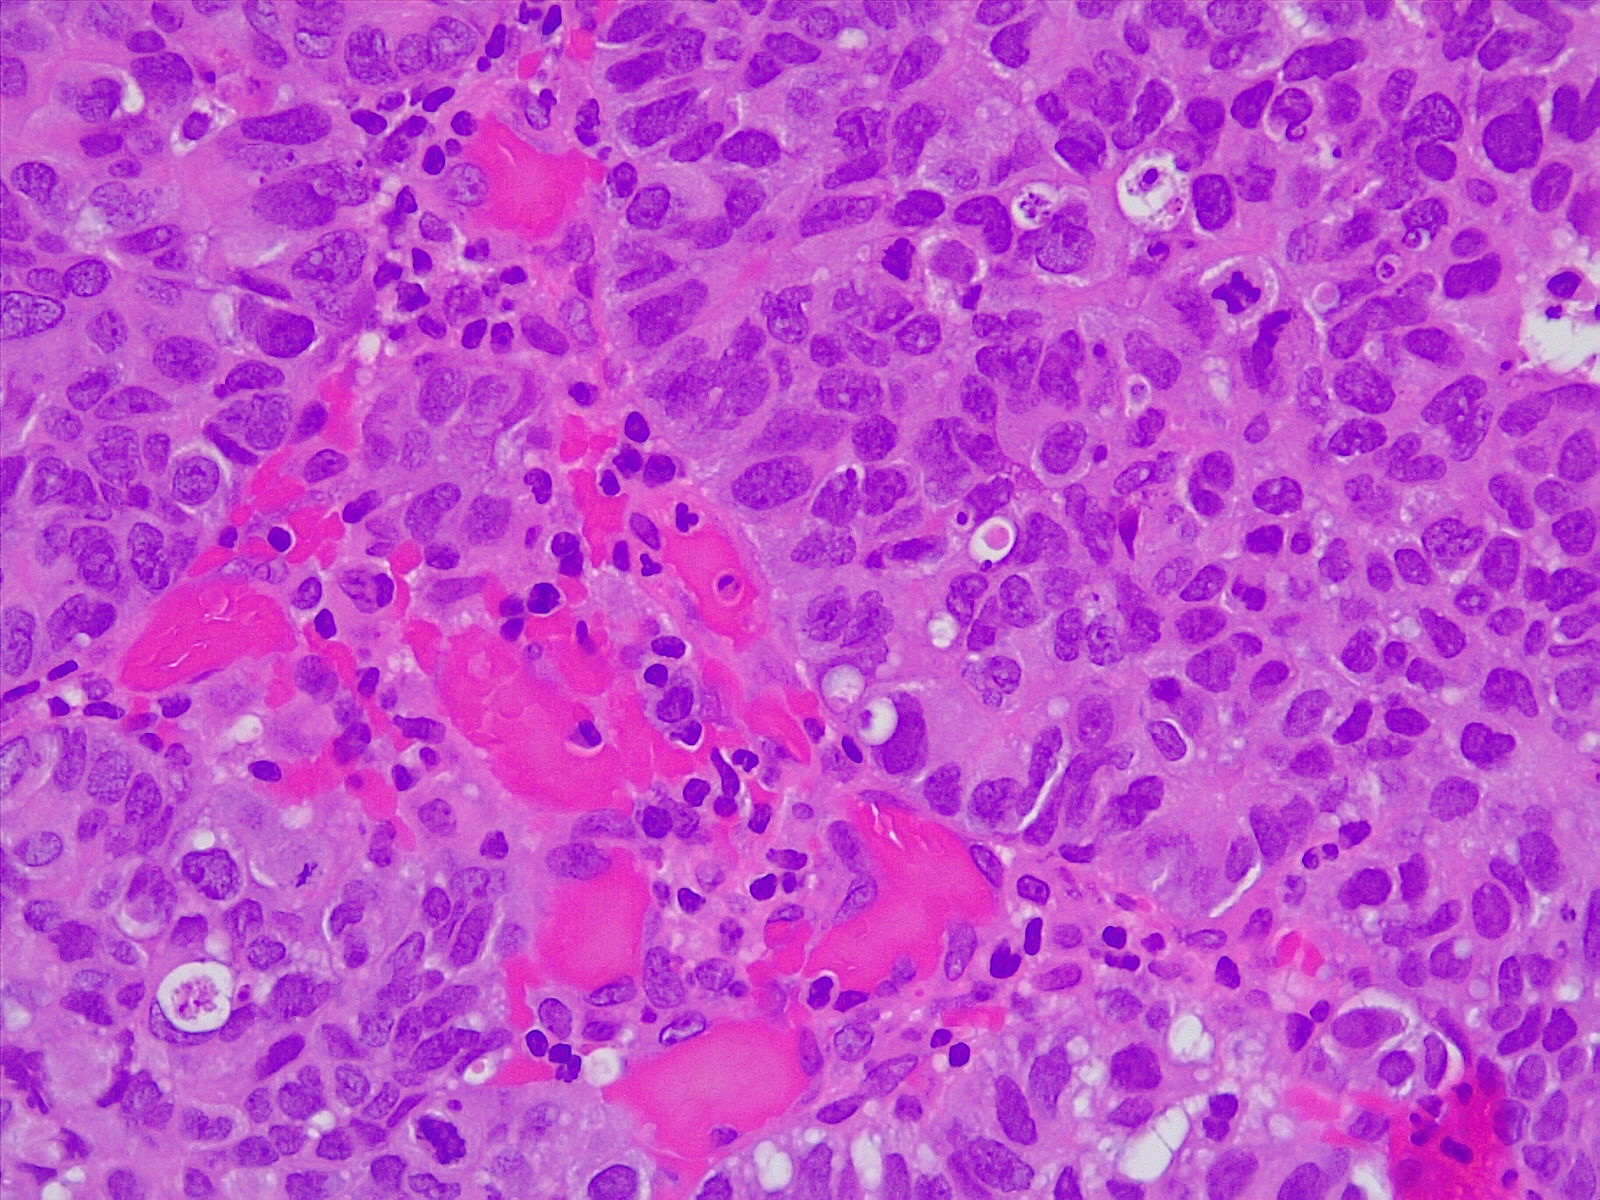
Label: lung squamous cell carcinoma, moderately differentiated